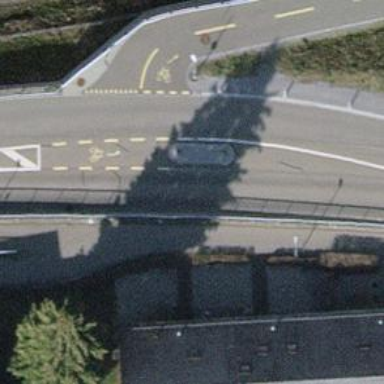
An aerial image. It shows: Traffic calming island.